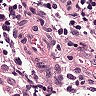
Metastatic tissue present: no